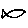
Label: fish